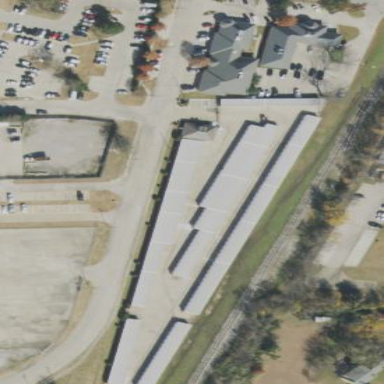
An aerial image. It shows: Warehouse with flat roof.